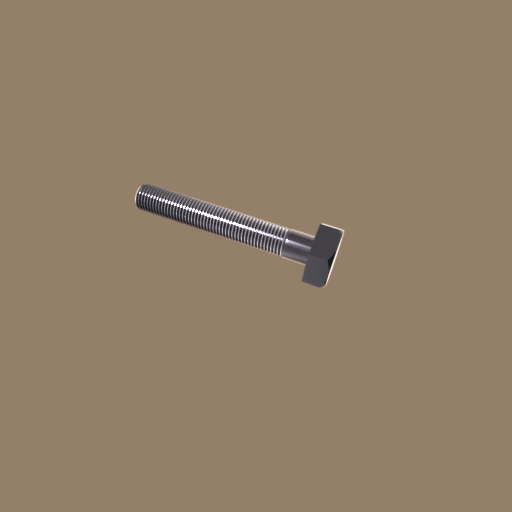
Label: bolt